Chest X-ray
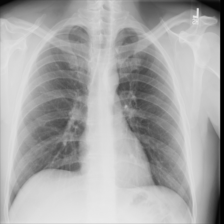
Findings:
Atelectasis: negative
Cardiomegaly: negative
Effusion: negative
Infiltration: negative
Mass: negative
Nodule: negative
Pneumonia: negative
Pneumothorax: negative
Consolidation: negative
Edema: negative
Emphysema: negative
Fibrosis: negative
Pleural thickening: negative
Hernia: negative